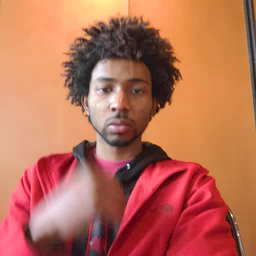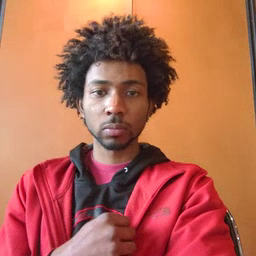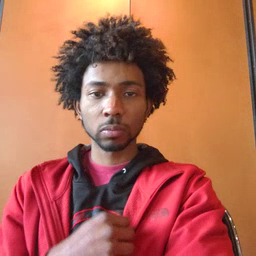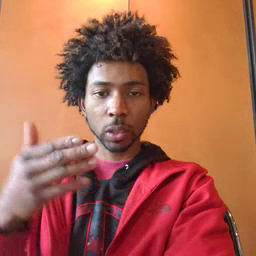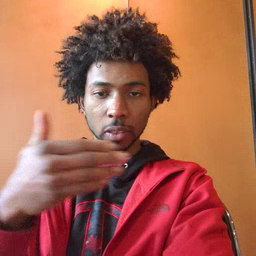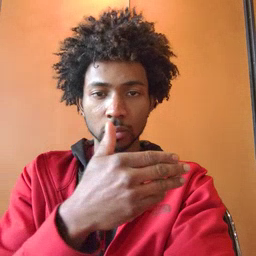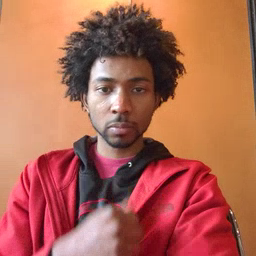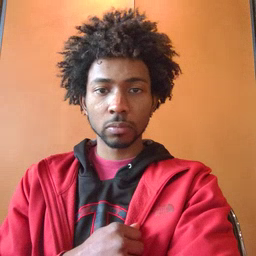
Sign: fish